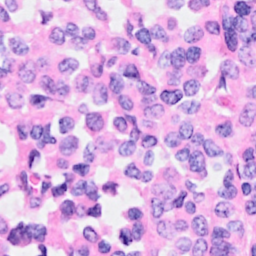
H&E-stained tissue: Breast